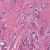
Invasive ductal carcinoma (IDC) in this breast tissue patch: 1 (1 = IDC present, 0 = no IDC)